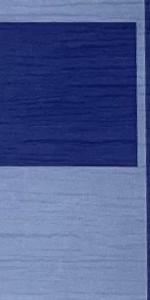
Label: Empty